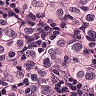
Metastatic tissue present: yes